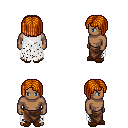
a pixel art fantasy rpg character, male body template, human, dark skin, white tattered cape, robe skirt, dark blonde pageboy hairstyle, brown slippers, four views (front, back, left, right), 2x2 character sprite sheet, small pixel art, hard edges, no anti-aliasing